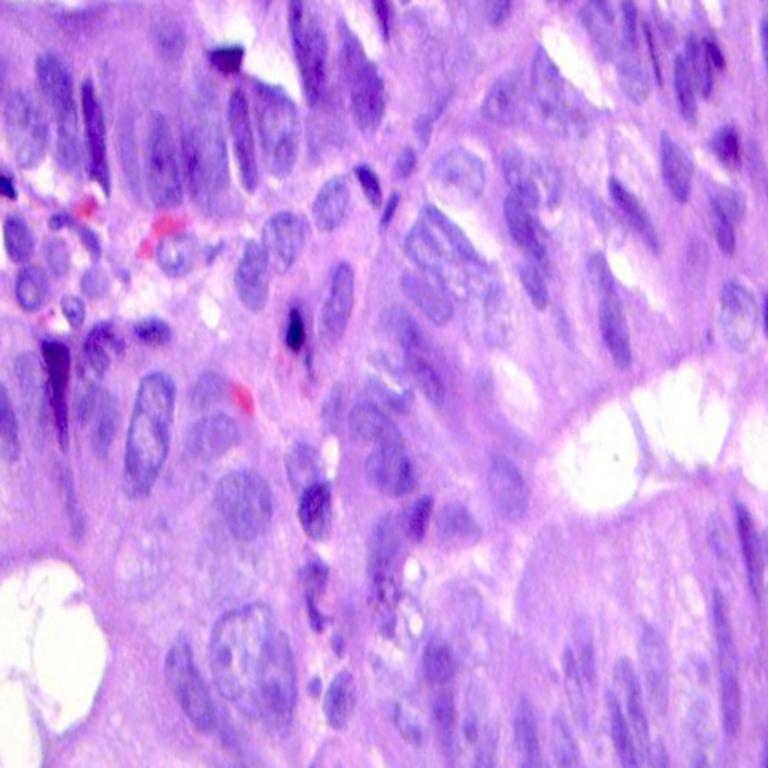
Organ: colon
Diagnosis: adenocarcinomas